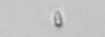
Label: nanoplankton_mix